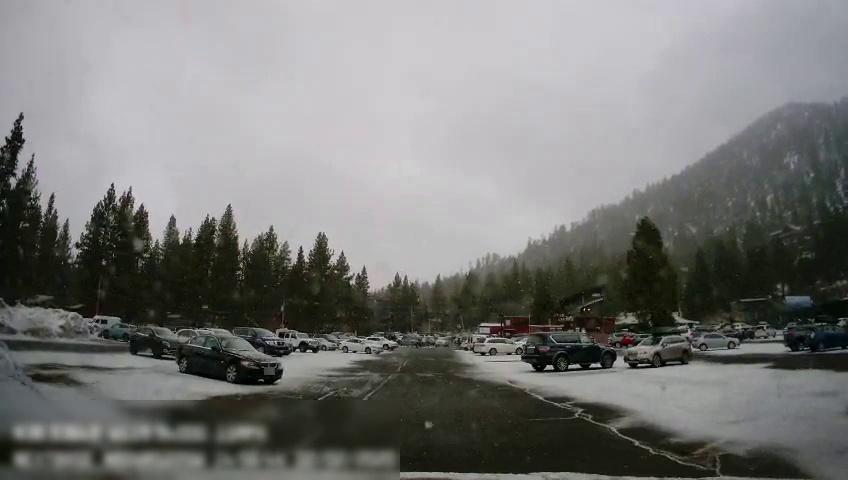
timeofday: Day
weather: Snowy
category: Vehicles | SUV
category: Vehicles | SUV
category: Vehicles | Car
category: Vehicles | Car
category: Vehicles | SUV
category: Vehicles | SUV
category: Vehicles | Car
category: Vehicles | SUV
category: Vehicles | SUV
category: Vehicles | Van
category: Vehicles | SUV
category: Vehicles | Truck
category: Vehicles | Car
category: Vehicles | Car
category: Vehicles | Car
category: Vehicles | Car
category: Vehicles | Car
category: Vehicles | SUV
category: Vehicles | Car
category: Drivable Space